Question: I created a backup of the MS SQL Server 2014 database which contains a lot of binary data (FILESTREAM), about 2 million records in the table.
The table itself has the following structure:

The database size is around 100GB (70GB of binary FILESTREAM data).
When trying to restore the database, everything goes smooth up to 60% point (takes a couple of hours), but then it slows down to a crawl. I left if for a week and it didn't move from that 65% percent mark.
A couple of things that I noticed:
- -
How can I speed up the restore process?
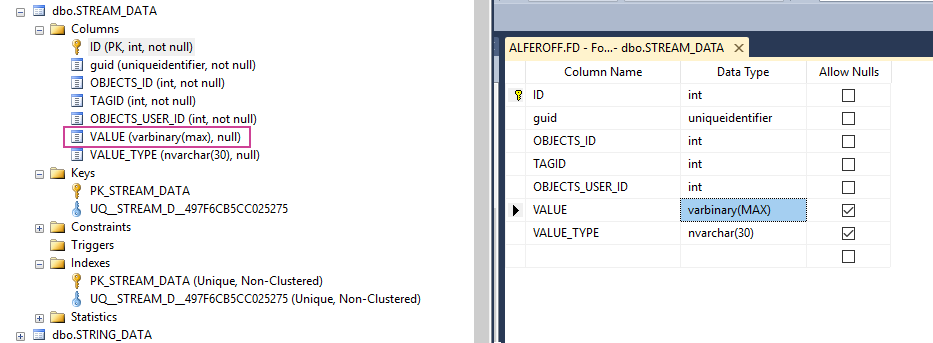
Answer: We have same issue with large filestream. How we solve it:
1) Disable "Windows Search" (and indexing on drive where is your database located)
2) Disable "Last access time" updates for all files:
Key Name: HKEY_LOCAL_MACHINE\SYSTEM\CurrentControlSet\Control\FileSystem
Name: NtfsDisableLastAccessUpdate
Type: REG_DWORD
Value: 1
3) Disable 8.3 file names generation:
Key Name: HKEY_LOCAL_MACHINE\SYSTEM\CurrentControlSet\Control\FileSystem
Name: NtfsDisable8dot3NameCreation
Type: REG_DWORD
Value: 1
For details, see <URL>